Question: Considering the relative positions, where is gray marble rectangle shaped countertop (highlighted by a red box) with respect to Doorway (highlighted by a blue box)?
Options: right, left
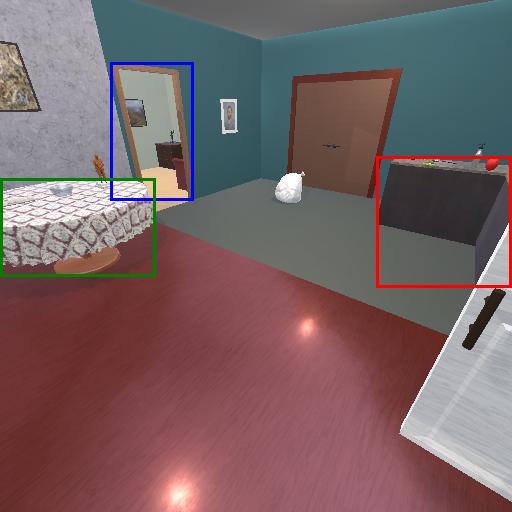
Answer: right